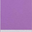
Piece: xx